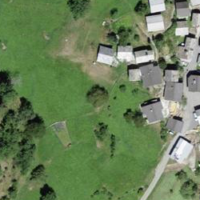
EUNIS habitat code: 24
Species observed at this site:
Primula veris